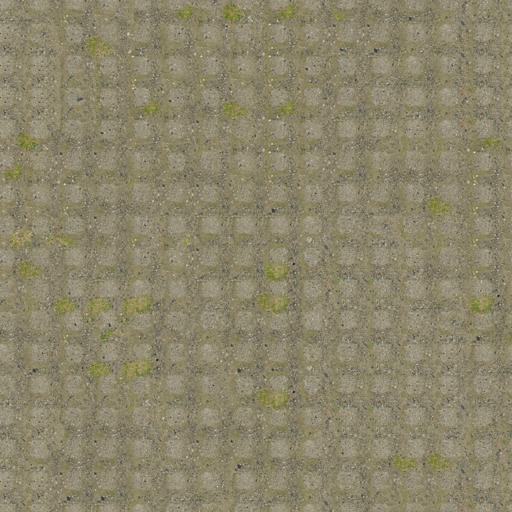
Tags: dirt dirty parking pavement paving stones